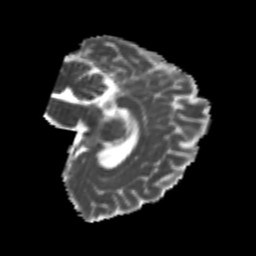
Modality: MD
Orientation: sagittal
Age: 24
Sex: female
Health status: healthy
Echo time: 0.074 s